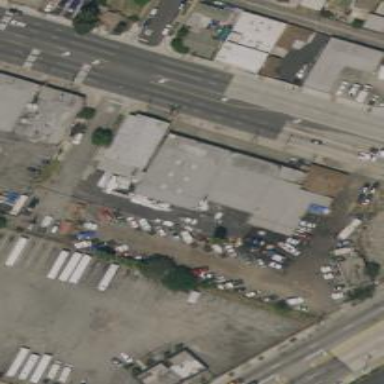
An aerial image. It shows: Warehouse building.